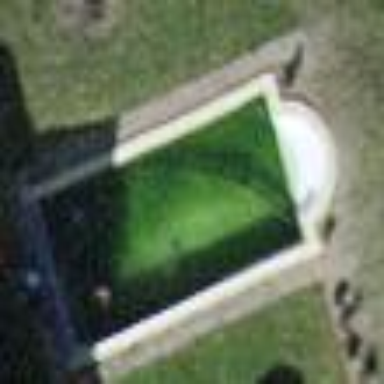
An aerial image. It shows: Swimming pool located in leisure land.